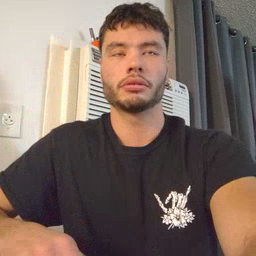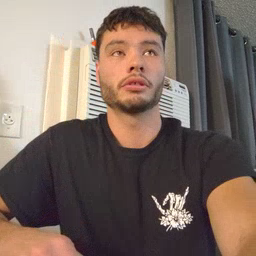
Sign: awake